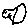
Label: fish